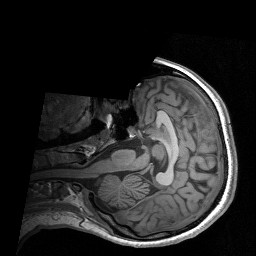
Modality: T1w
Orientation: axial
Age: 22
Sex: male
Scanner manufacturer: siemens
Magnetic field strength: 3 T
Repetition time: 1.9 s
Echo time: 0.00226 s